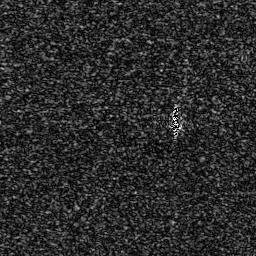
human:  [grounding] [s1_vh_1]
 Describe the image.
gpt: In the satellite image, there is  <ref>1 small ship </ref> <box>[[64, 40, 71, 50, 0]]</box> located at center.